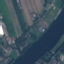
Land use / land cover: River